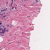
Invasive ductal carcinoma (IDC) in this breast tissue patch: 0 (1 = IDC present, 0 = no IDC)